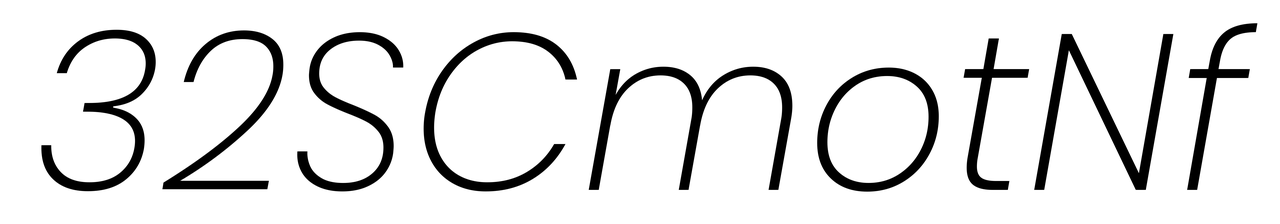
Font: Poppins-ExtraLightItalic